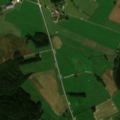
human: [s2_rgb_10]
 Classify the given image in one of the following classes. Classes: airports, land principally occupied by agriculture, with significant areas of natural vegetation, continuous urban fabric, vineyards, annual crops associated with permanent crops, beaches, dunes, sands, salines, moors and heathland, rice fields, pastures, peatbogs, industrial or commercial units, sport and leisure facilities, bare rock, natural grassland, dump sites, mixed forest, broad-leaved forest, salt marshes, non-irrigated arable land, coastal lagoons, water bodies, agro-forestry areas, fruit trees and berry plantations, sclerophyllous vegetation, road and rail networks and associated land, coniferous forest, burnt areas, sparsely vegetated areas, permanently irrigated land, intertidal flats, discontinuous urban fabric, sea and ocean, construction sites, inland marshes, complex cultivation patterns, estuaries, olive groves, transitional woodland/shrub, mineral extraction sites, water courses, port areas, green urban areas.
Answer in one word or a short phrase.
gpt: non-irrigated arable land, land principally occupied by agriculture, with significant areas of natural vegetation, coniferous forest, mixed forest, transitional woodland/shrub, water bodies